Question: Can anyone help me in my struggle to combine these two graphs into one? Ideally the coloured plot should be overlaid by the step plot, so that counts of "ox_0" are shown (as histogram or steps) on the coloured graph.

I have PLOT 1:
'''
ggplot(subset(stw, !is.na(will)), aes(ox_0, fill=will)) +
geom_bar(position="fill") +
ggtitle("Willingness to repeat surgery per Oxford Knee Score at baseline") +
xlab("Preoperative Oxford Knee Score")+ ylab("")+
scale_y_continuous("", labels=c("0 %", "25%", "50%", "75%", "100%"))+
theme(
axis.text.y = element_text(size=12, color=1),
axis.title.x = element_text(size=15, color=1),
axis.text.x = element_text(size=12, color=1),
axis.title.y = element_text(size=15, color=1),
plot.title = element_text(hjust=0.5, size=16),
strip.text.x = element_text(size=12),
legend.text = element_text(size=13),
legend.title = element_text(size=15))+
scale_fill_manual("Would you repeat surgery?", values=col.traf, aesthetics = "fill")
'''
and PLOT 2:
'''
ggplot(subset(stw, !is.na(will)), aes(ox_0))+
stat_bin(geom="step", binwidth = 1)
'''
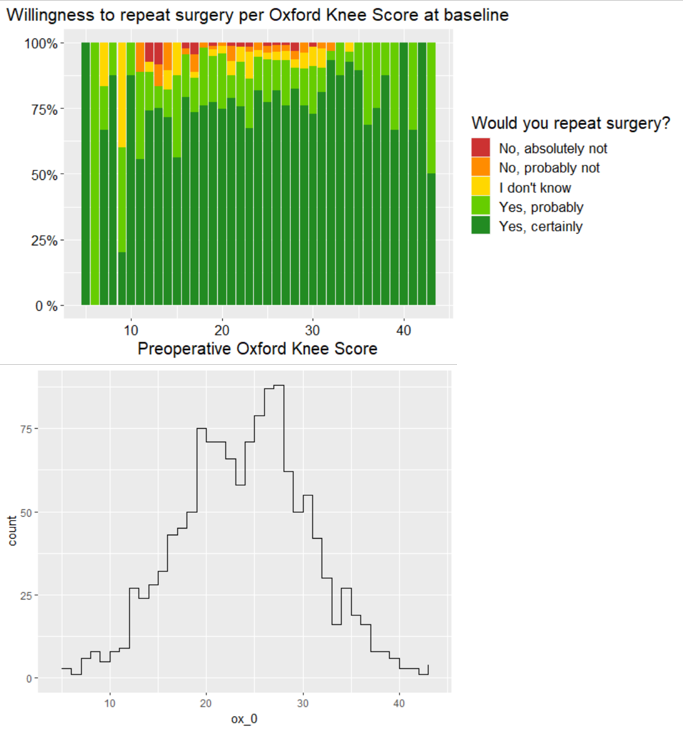
Answer: Here's an example with a dataset from 'dplyr'. In this case I put the 'fill' aesthetic into only the 'geom_bar' layer, and use 'y = after_stat(count)/1000' to bring the range of the 2nd layer (max value 684) into the range 0:1 that the "fill" bars will necessarily cover. Here I add a secondary axis label to show how the step line should be interpreted.
'''
ggplot(dplyr::storms, aes(day)) +
geom_bar(aes(fill = status), position = "fill") +
stat_bin(geom = "step", binwidth = 1, aes(y = after_stat(count)/1000)) +
scale_y_continuous(sec.axis = sec_axis(~ . *1000))
'''
<URL>